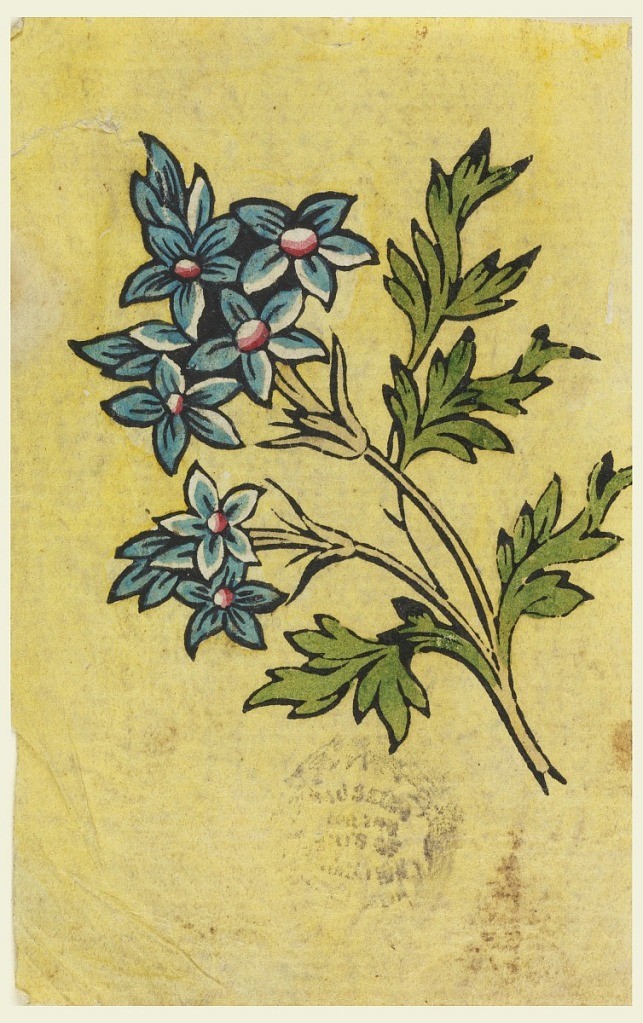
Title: Woodblock Trial Proof for a Printed Textile
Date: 1790–1800
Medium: Brush and gouache on paper
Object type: Drawing
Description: Sprig of small clusters of blue flowers, with leaves on yellow ground.